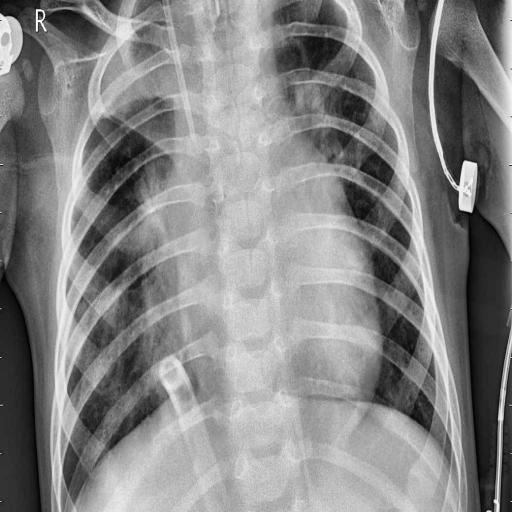
Finding: PNEUMONIA